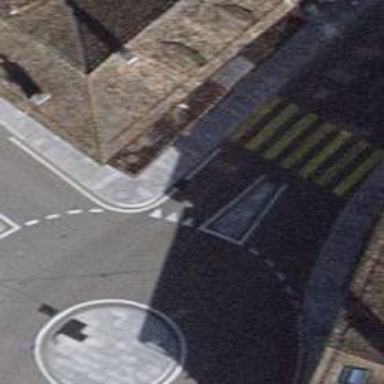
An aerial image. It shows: Road with "give way" sign.